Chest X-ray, AP view. Patient: 54 years old, sex F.
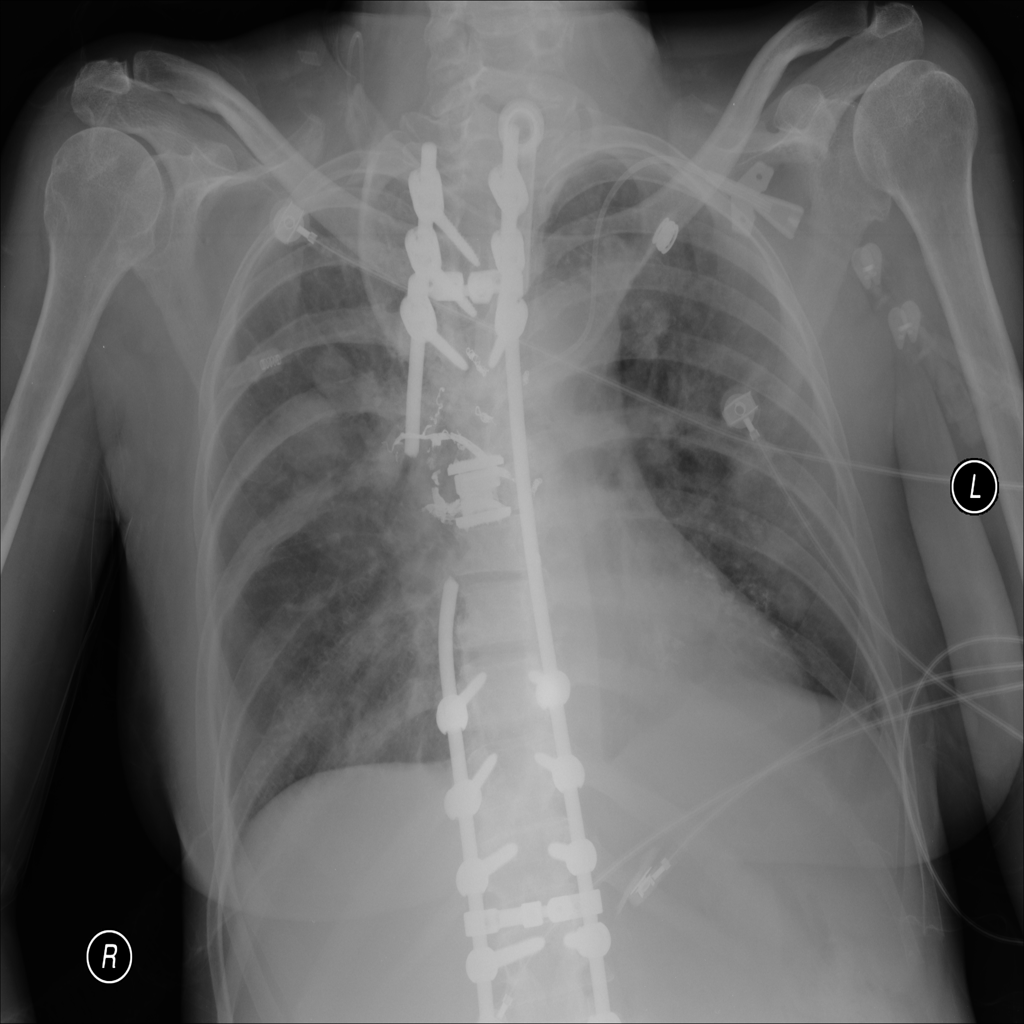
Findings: Nodule